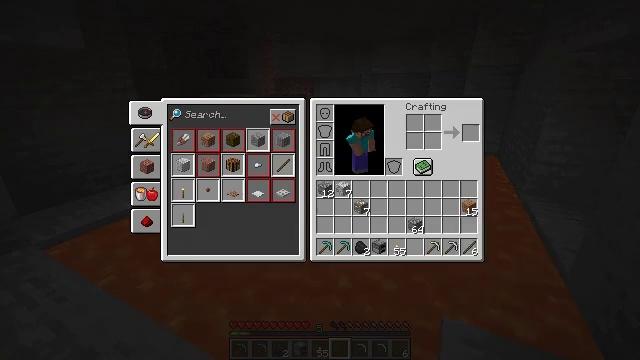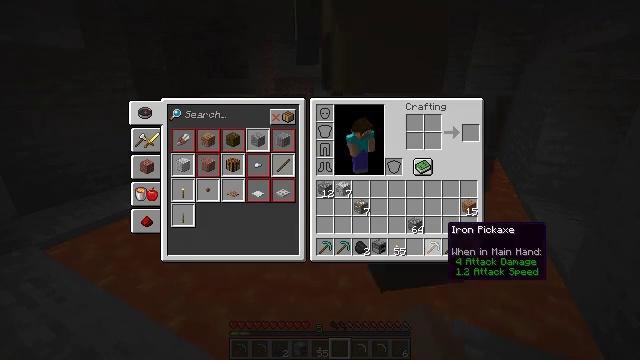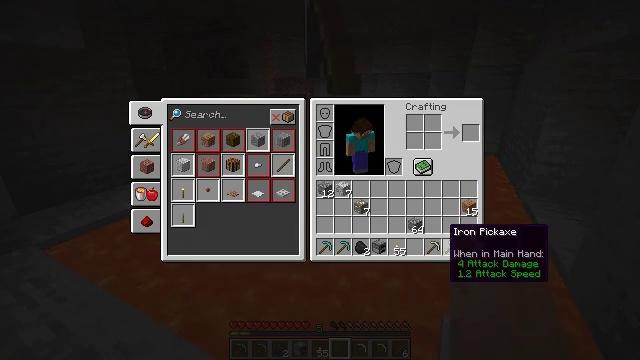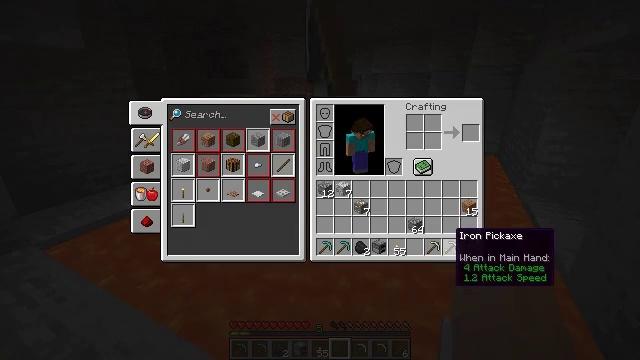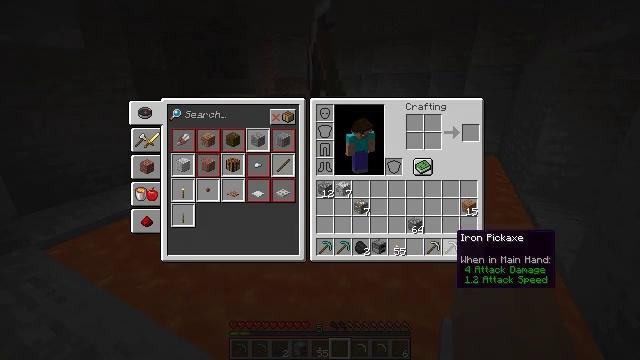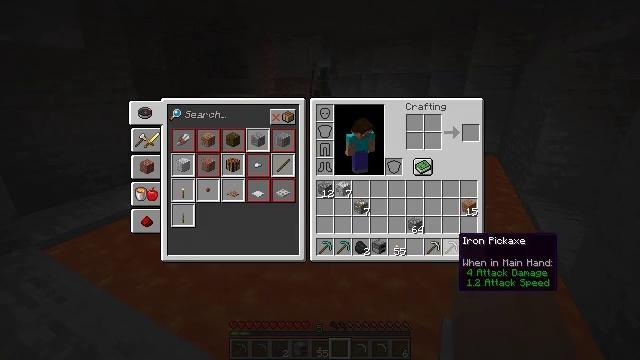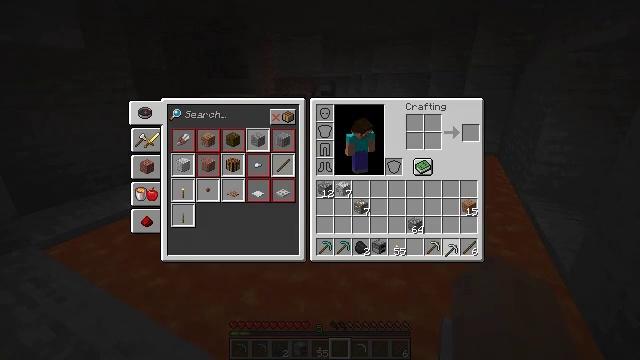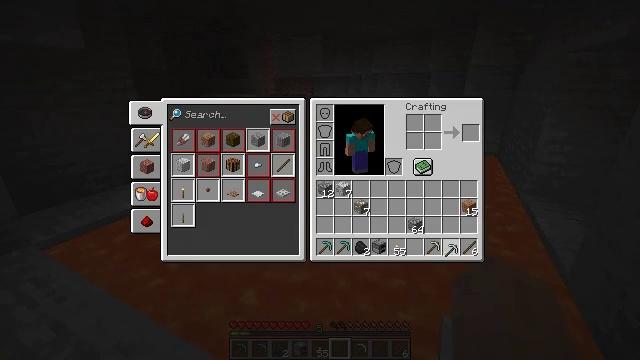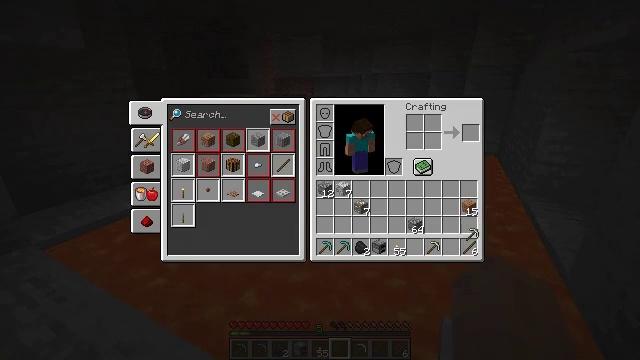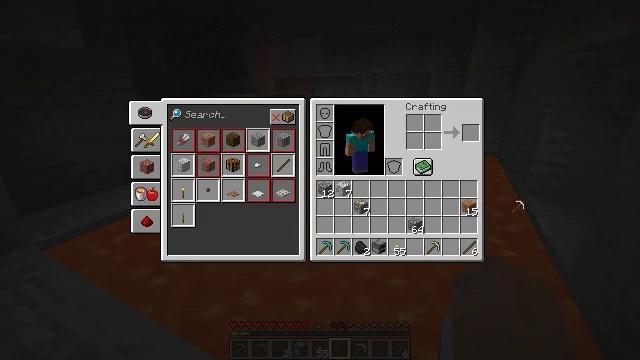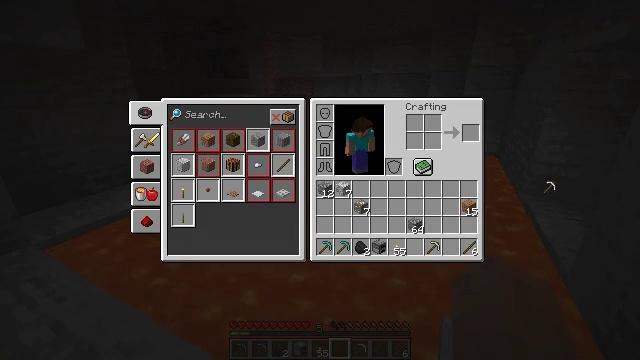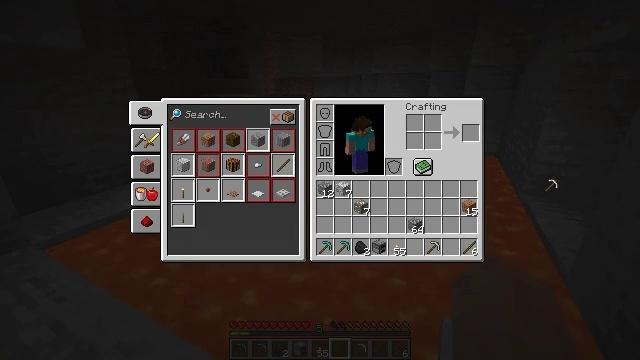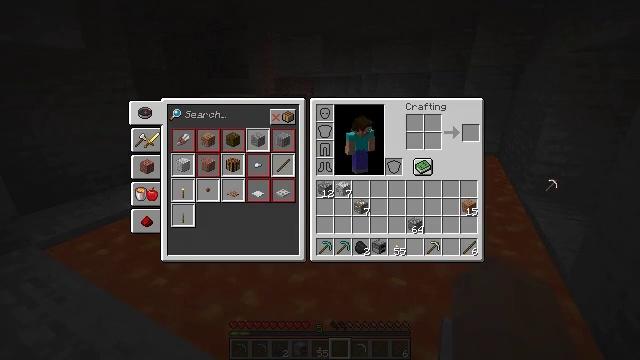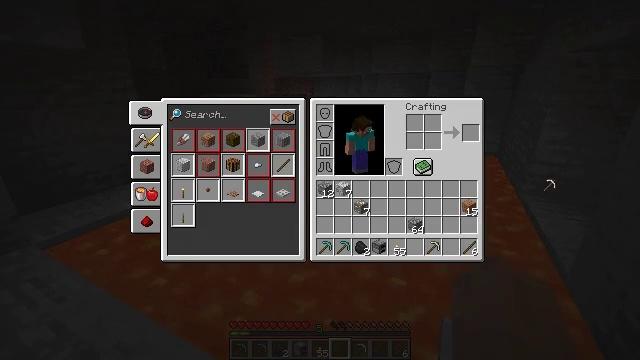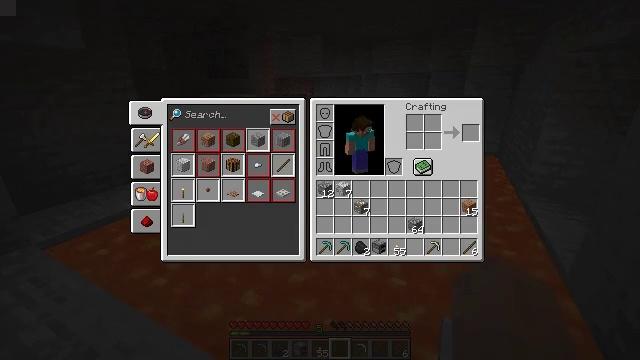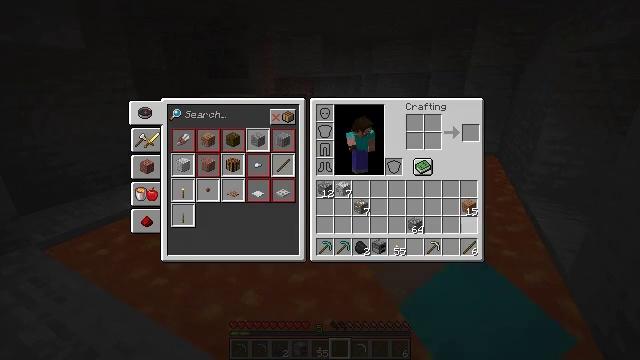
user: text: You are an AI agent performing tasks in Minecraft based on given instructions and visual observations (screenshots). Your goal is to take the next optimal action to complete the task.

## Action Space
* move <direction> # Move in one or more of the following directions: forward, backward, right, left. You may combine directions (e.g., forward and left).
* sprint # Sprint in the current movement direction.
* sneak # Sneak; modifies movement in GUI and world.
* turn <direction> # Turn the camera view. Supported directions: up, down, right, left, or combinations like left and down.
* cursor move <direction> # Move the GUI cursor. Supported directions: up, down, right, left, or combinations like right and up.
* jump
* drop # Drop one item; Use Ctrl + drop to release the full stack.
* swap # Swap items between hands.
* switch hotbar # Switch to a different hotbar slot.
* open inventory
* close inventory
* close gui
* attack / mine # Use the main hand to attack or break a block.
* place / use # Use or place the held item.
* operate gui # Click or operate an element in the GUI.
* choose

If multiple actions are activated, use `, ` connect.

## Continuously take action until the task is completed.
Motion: motion action
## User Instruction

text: Remove an iron pickaxe from the inventory.
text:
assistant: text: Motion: open gui
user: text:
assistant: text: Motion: no_op
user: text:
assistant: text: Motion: no_op
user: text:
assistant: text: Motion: no_op
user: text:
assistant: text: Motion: no_op
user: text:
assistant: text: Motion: operate gui
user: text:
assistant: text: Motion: operate gui
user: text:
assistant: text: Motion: cursor move right and up, operate gui
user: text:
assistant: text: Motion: cursor move right and up
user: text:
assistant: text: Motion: cursor move right and up
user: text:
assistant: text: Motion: operate gui
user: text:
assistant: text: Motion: operate gui
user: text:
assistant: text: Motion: operate gui
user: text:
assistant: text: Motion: cursor move left and down
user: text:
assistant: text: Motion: cursor move left and down
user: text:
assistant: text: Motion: cursor move left and down
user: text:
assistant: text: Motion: no_op
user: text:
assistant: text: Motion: no_op
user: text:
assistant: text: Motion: no_op
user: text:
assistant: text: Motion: no_op
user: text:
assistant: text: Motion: no_op
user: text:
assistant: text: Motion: operate gui
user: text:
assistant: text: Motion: operate gui
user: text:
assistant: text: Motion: cursor move right and up, operate gui
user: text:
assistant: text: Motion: cursor move right and up
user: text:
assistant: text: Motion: cursor move right and up
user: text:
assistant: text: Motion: operate gui
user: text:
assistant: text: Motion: operate gui
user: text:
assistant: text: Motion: operate gui
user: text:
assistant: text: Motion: cursor move left